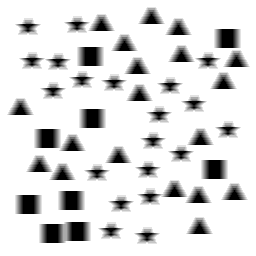
Squares: 9
Triangles: 19
Stars: 20
Total shapes: 48